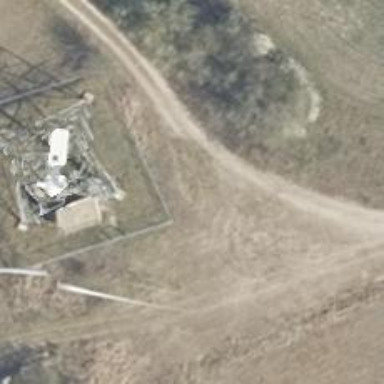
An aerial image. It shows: Wind generator using horizontal axis wind turbine by Vestas. The turbine is mounted on lattice mast.